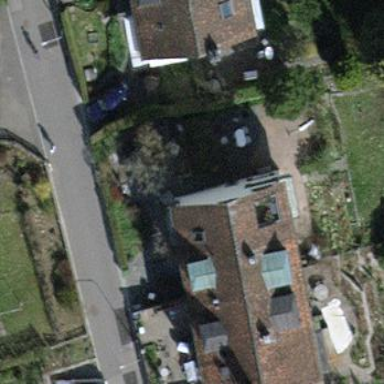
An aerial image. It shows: Semi-detached house with gabled roof.